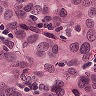
Metastatic tissue present: yes